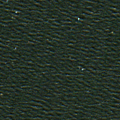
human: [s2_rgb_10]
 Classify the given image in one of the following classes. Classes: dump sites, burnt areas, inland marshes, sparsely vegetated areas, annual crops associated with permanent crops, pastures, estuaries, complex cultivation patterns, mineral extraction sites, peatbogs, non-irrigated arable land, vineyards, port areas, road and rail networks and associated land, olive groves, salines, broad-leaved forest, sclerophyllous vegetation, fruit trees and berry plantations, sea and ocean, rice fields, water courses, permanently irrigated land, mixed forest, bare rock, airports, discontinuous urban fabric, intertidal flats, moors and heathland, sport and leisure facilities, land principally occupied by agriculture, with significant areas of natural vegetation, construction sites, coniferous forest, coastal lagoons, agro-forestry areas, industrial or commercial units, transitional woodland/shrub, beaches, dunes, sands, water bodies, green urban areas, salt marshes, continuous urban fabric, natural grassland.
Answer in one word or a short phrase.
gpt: sea and ocean